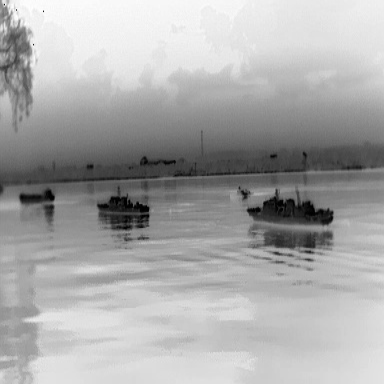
There are four objects shown in the infrared image, including two warships, a liner, and a canoe.